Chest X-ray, AP view. Patient: 65 years old, sex M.
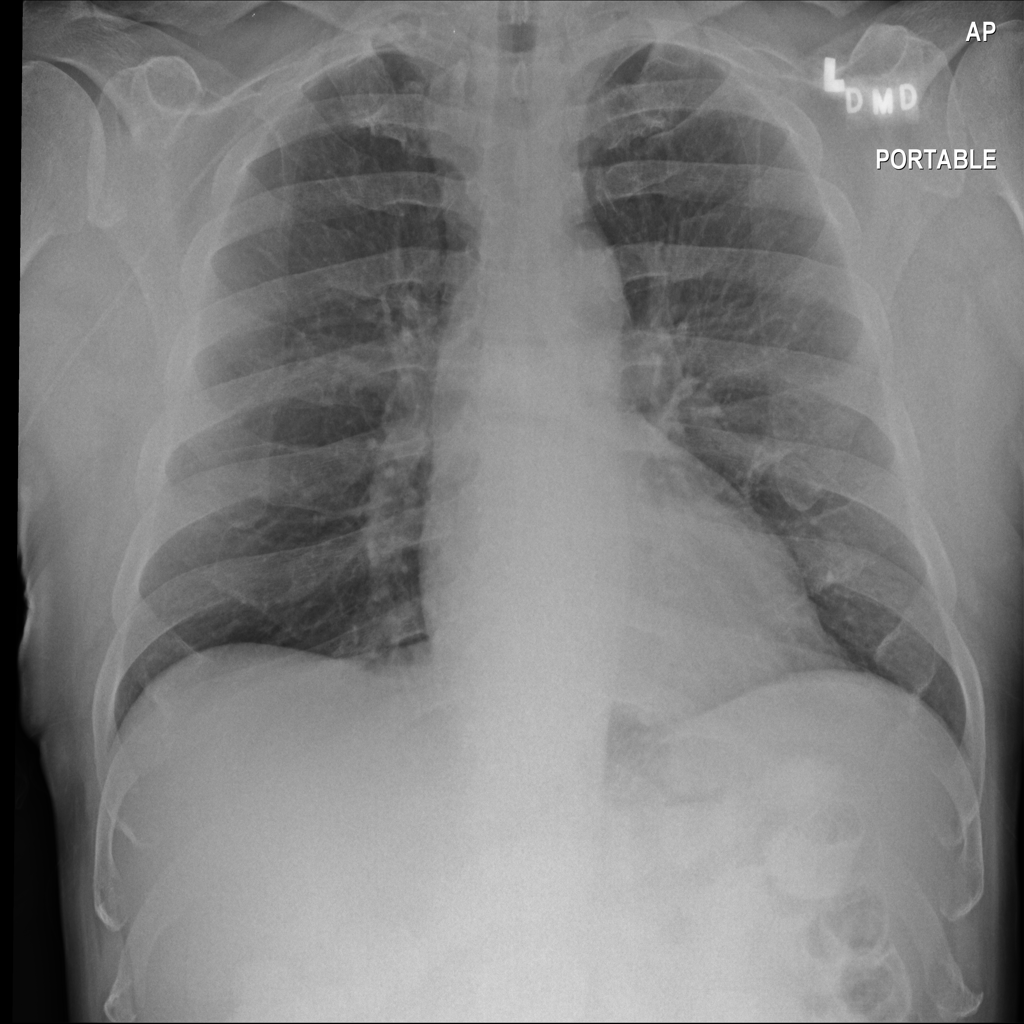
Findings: No Finding